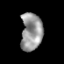
Tissue: prostate
Cell type: Epithelial cells
Senescence score: 0.3394
Nuclear area (px): 790
Mean DAPI intensity: 151.649